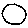
Label: circle